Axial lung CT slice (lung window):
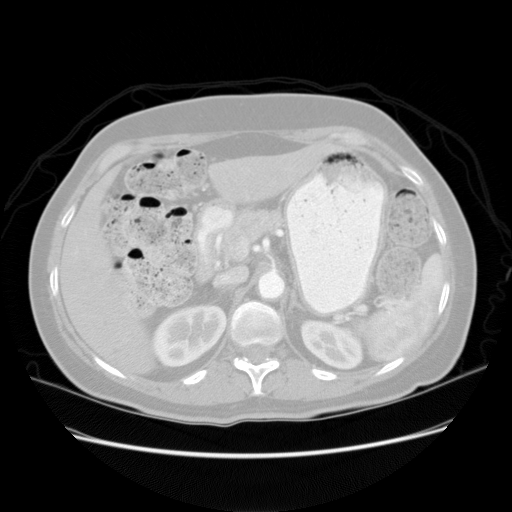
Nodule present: no